RGB frame:
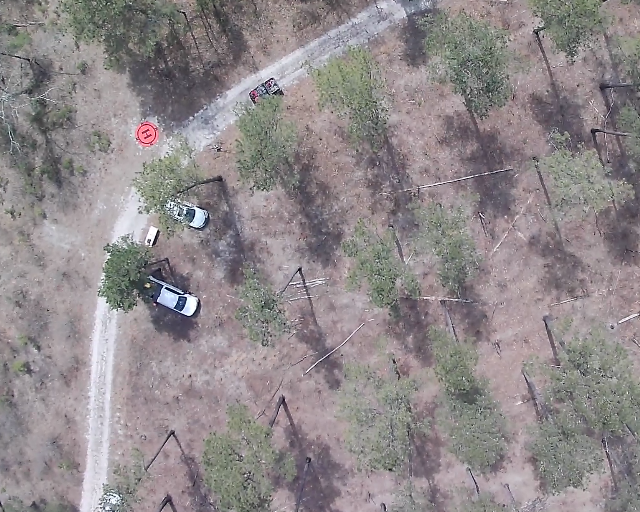
Thermal frame:
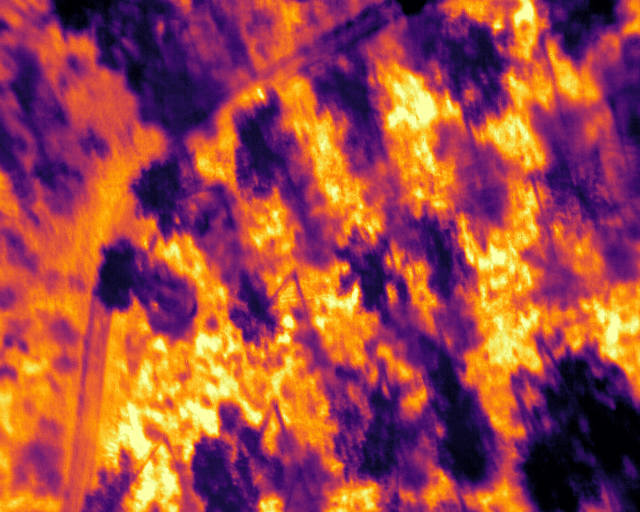
Captured: 2026-02-26 02:27:29
Pixels at or above 80 °C: 0 (fraction of frame: 0)